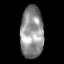
Tissue: skin
Cell type: Epithelial cells
Senescence score: 0.243
Nuclear area (px): 1173
Mean DAPI intensity: 143.733